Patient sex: M
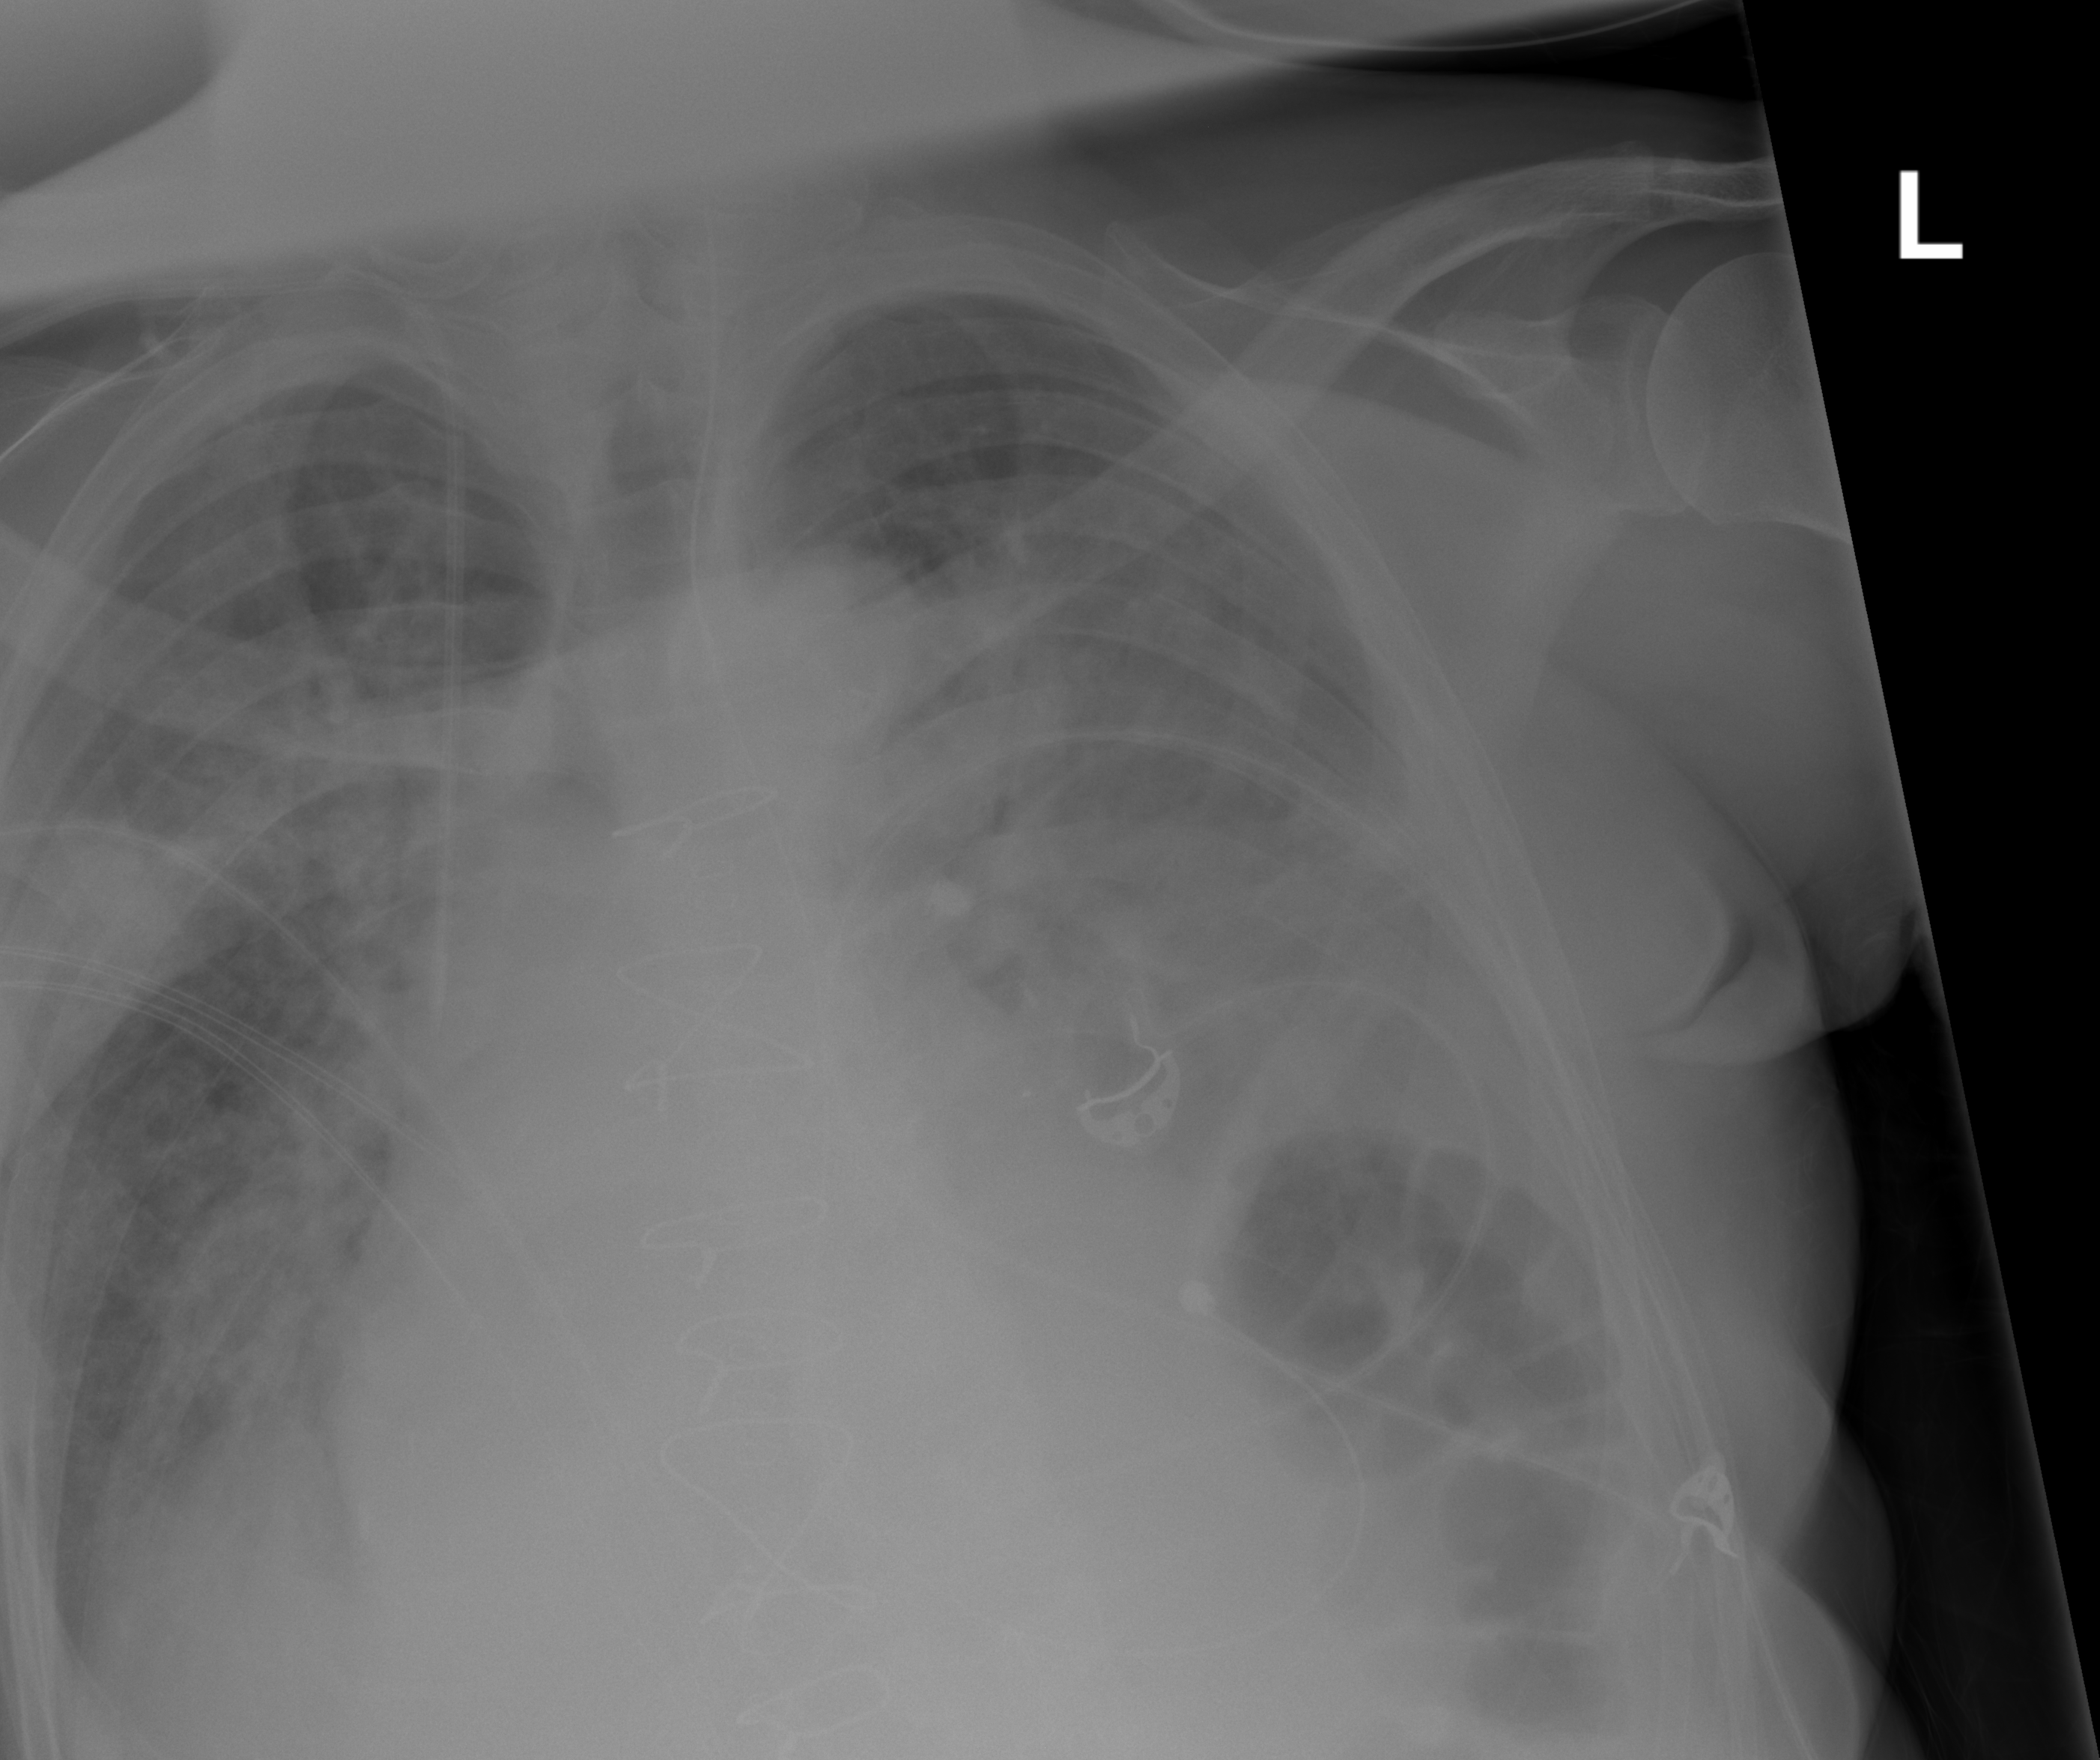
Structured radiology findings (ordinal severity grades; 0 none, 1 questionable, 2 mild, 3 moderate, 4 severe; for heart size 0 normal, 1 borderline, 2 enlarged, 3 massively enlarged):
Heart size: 2
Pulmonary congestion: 3
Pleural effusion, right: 2
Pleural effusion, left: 2
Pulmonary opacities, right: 2
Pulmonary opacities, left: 3
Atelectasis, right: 3
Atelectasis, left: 3